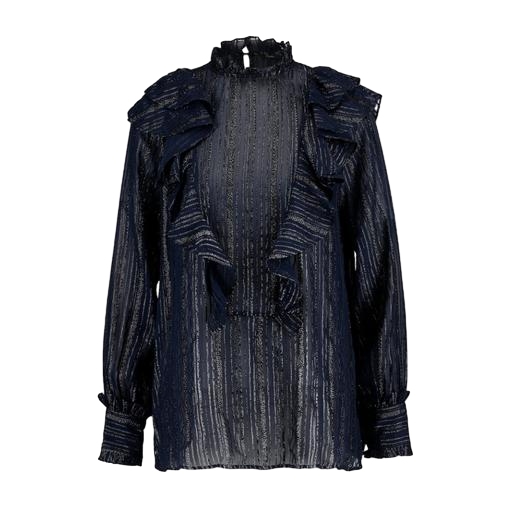
chloé blouse, black vanessa bruno athé high-neck ruffled blouse, ruffle-front blouse, white background